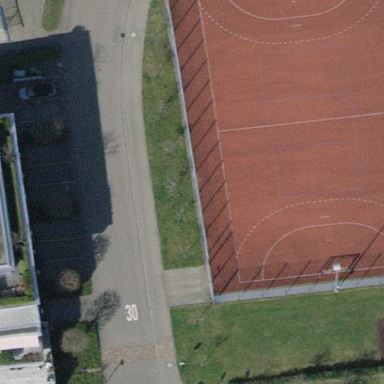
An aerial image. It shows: Multi-sport pitch with tartan surface.